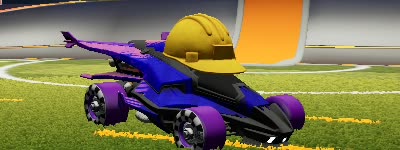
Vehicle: aftershock